Field crop: maize
Growth stage: 2
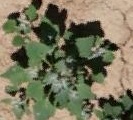
Species: chenopodium